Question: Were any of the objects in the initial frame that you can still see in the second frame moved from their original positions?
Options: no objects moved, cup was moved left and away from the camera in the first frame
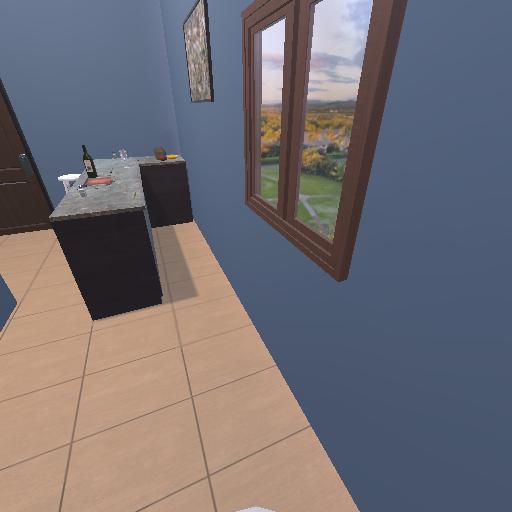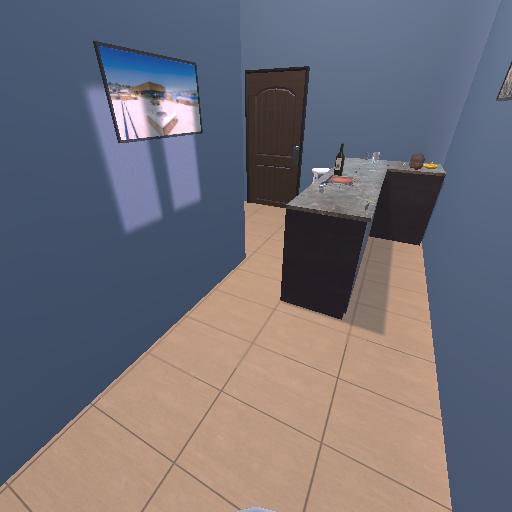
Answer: no objects moved